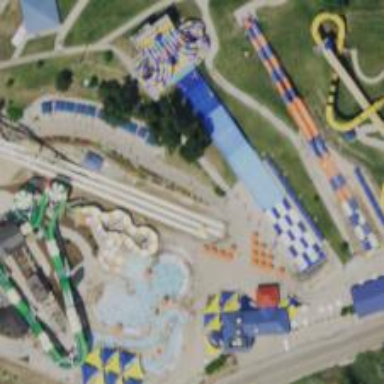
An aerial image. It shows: Water slide attraction.